九年级 · 画法几何学
图1是装了液体的高脚杯示意图(数据如图), 用去一部分液体后如图2所示, 此时液面 $A B=($ )

图1

图2

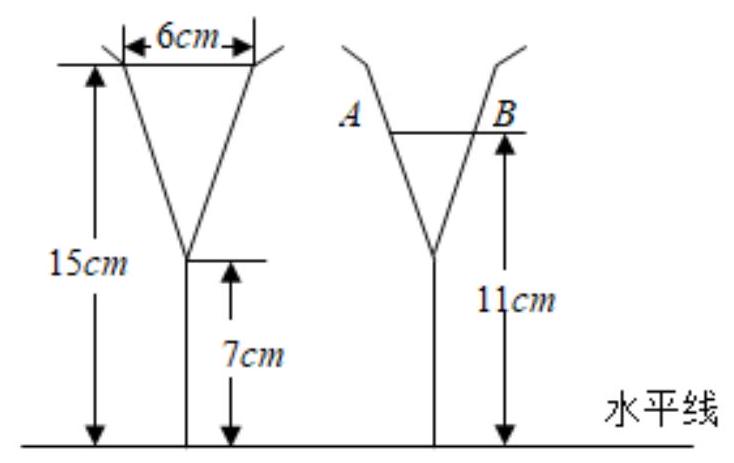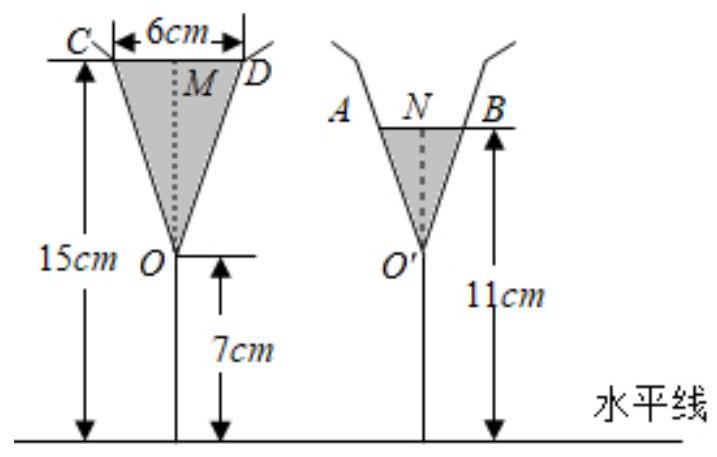
A. $1 \mathrm{~cm}$
B. $2 \mathrm{~cm}$
C. $3 \mathrm{~cm}$
D. $4 \mathrm{~cm}$

答案: C
解析: 解: 如图1, 过 $O$ 作 $O M \perp C D$, 垂足为 $M$,

如图2, 过 $O^{\prime}$ 作 $O^{\prime} N \perp A B$, 垂足为 $N$,

图1

图2

$\because$ 用去一部分液体后, $C D / / A B$,

$\therefore \triangle C D O \sim \triangle A B O^{\prime}$, 即相似比为 $\frac{C D}{A B}$,

$\therefore \frac{C D}{A B}=\frac{O M}{O^{\prime} N}$,

$\because O M=15-7=8(\mathrm{~cm}), O^{\prime} N=11-7=4(\mathrm{~cm})$,

$\therefore \frac{C D}{A B}=\frac{O M}{O^{\prime} N}$, 即 $\frac{6}{A B}=\frac{8}{4}$,

$\therefore A B=3 \mathrm{~cm}$,

故选: $C$.

本题考查相似三角形的应用, 解本题的关键是熟练掌握相似三角形的判定与性质.

高脚杯前后的两个三角形相似. 根据相似三角形的判定和性质即可得出结果.